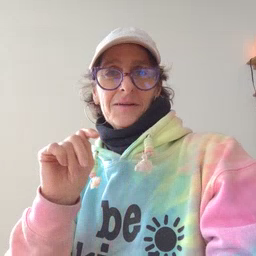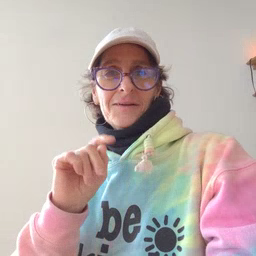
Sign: potty